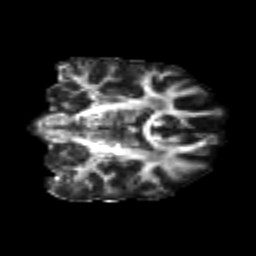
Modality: FA
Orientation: coronal
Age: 24
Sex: female
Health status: healthy
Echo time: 0.074 s